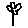
Label: flower